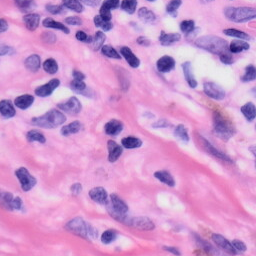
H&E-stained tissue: Skin